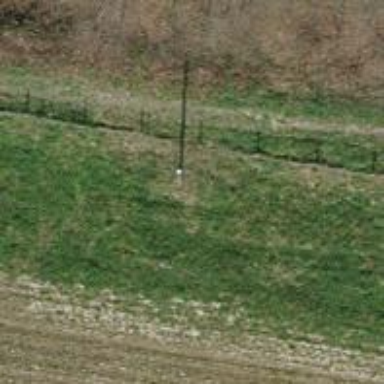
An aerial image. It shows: Power pole.